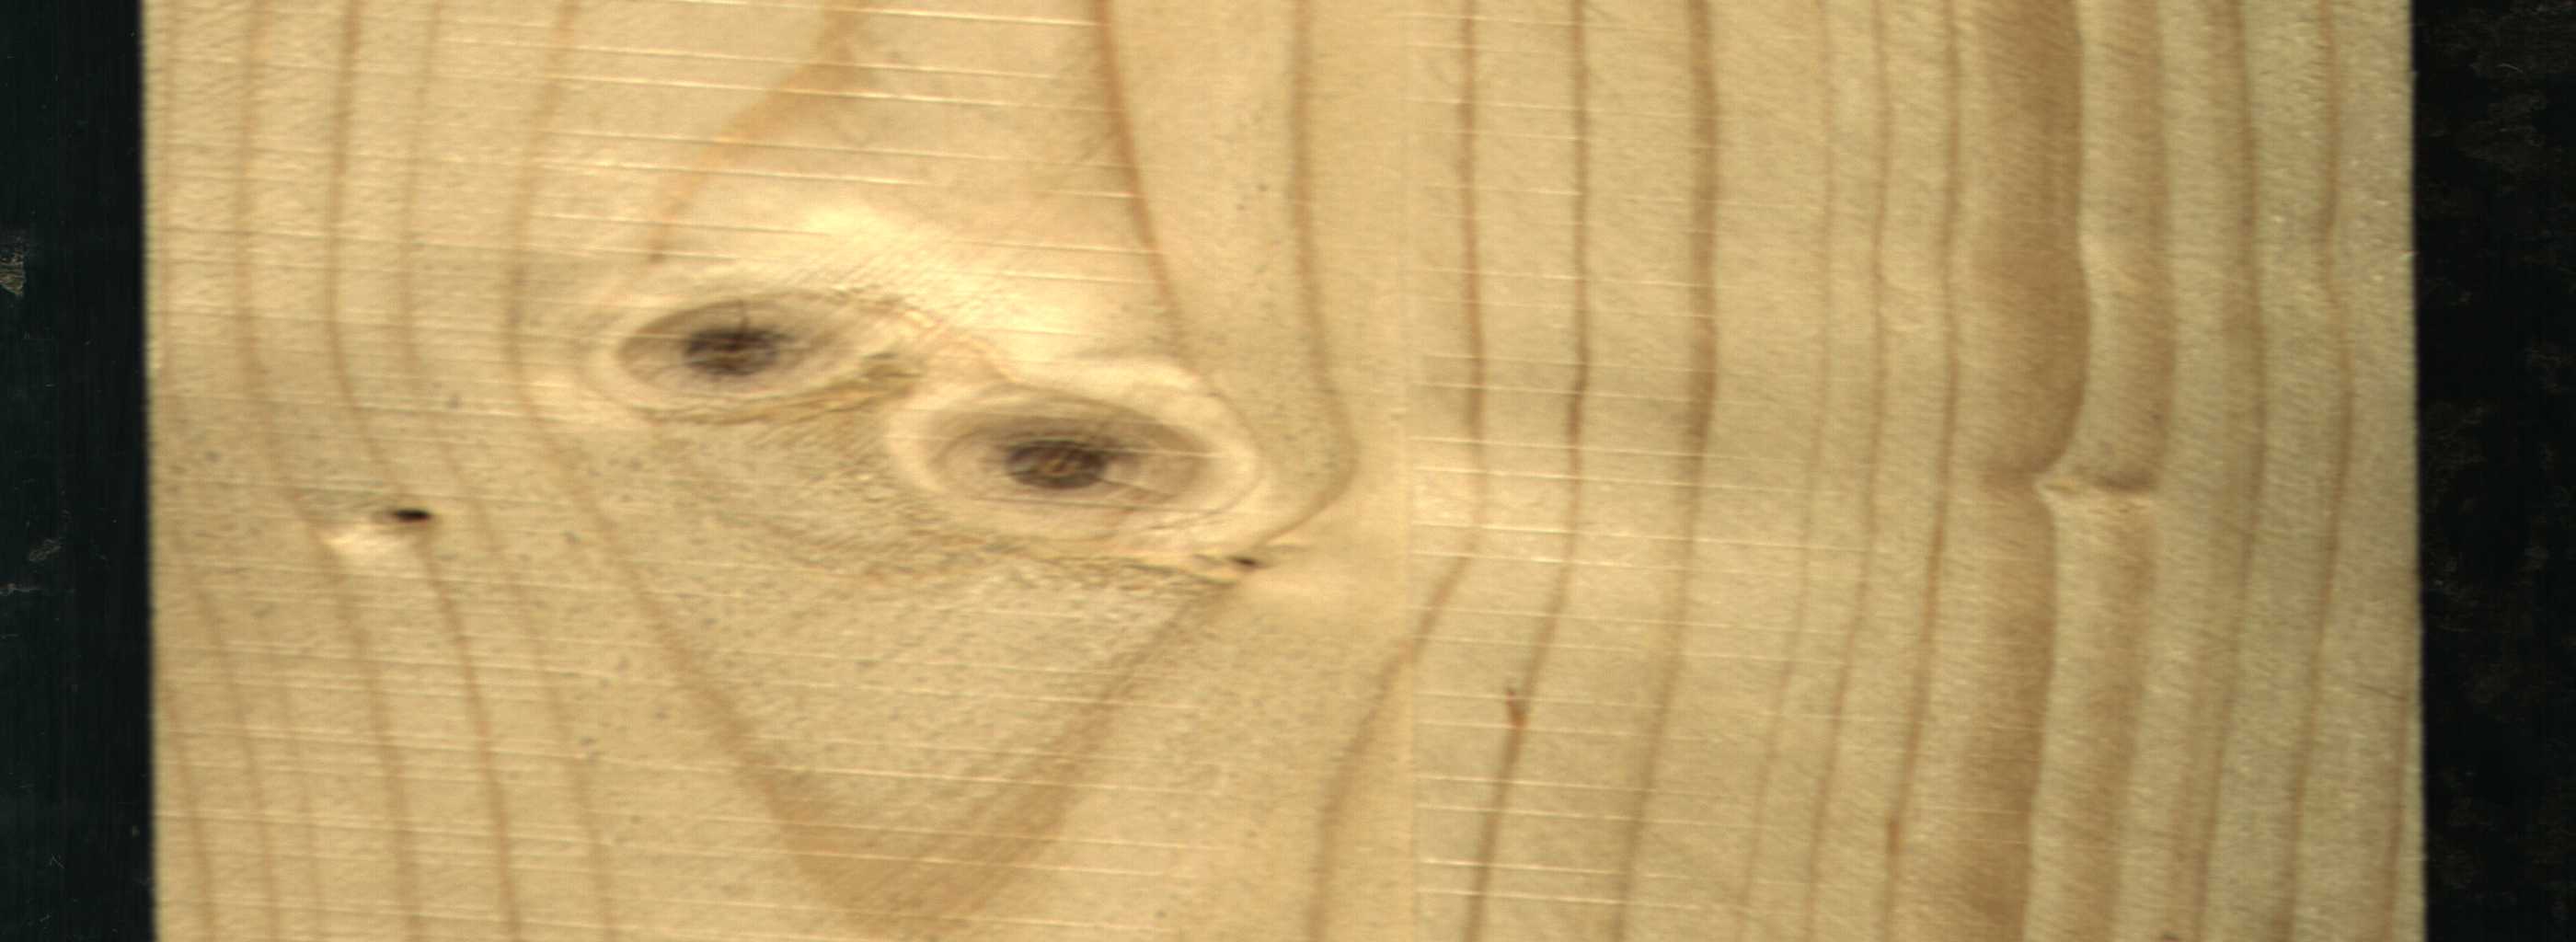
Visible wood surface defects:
Live_Knot
Live_Knot
Live_Knot